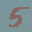
Label: 5